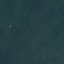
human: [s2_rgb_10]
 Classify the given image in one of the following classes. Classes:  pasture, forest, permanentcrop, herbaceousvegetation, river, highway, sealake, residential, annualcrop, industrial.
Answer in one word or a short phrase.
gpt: Forest